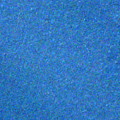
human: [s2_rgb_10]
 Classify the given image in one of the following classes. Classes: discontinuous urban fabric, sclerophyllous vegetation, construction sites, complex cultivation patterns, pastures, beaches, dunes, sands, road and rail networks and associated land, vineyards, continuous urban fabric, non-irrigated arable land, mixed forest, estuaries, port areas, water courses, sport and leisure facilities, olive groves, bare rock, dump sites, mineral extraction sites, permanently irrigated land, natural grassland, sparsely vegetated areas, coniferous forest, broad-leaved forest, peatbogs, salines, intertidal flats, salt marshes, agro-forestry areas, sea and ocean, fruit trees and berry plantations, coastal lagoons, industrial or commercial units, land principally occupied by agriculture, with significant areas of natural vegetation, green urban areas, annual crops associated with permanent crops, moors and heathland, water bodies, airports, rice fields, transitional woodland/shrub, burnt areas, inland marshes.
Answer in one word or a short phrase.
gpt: sea and ocean